Question: i am getting the error:.I don't know why i am getting this kind of error in my .h class.
here is my code and screen shot.
'''
#import <Foundation/Foundation.h>
@interface NaviGationStack : NSObject
@property (nonatomic, strong) NSMutableArray *navigattionStack;
+(NaviGationStack*)navigationStackClass;
-(void)popViecontrollerFromStack;
-(int)getNumberElementInStack;
-(void)pushViewControllerToStack:(UIViewController *)viewController;
'''
i am getting this error in last function.
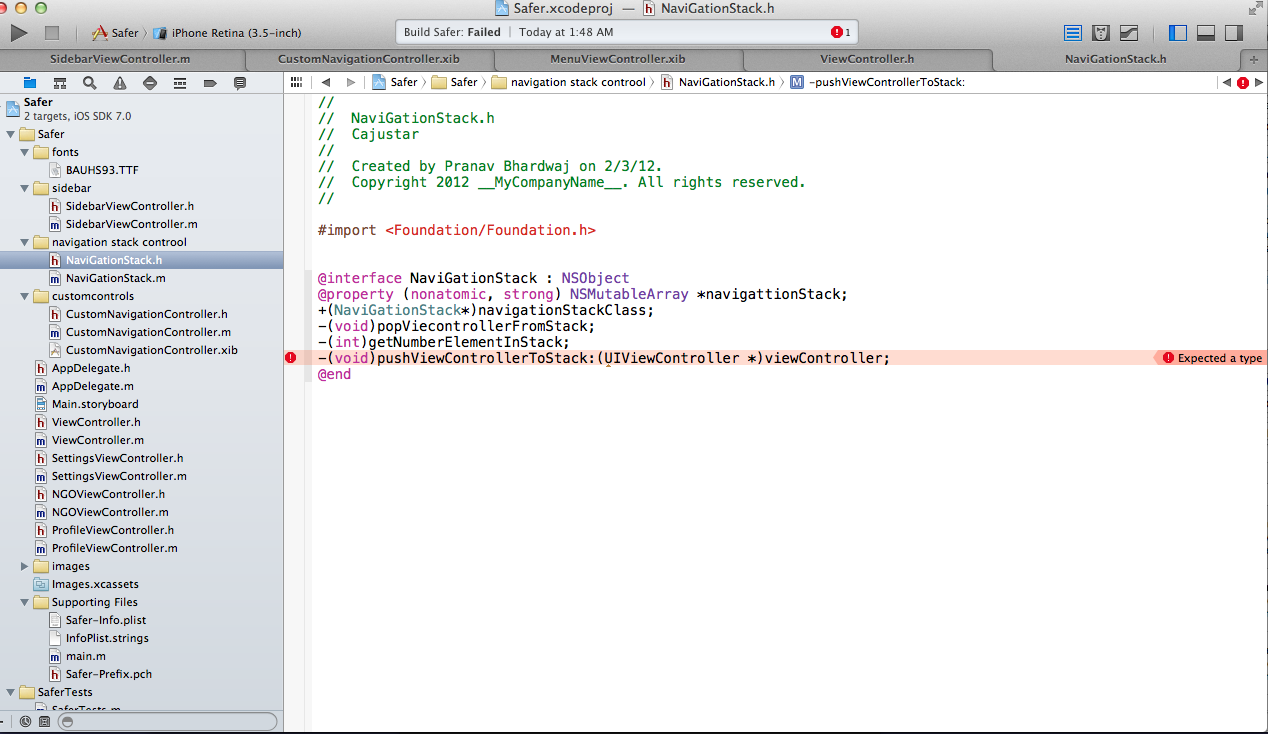
Answer: Import 'UIKit.h' rather than 'Framework.h':
'''
#import <UIKit/UIKit.h>
'''